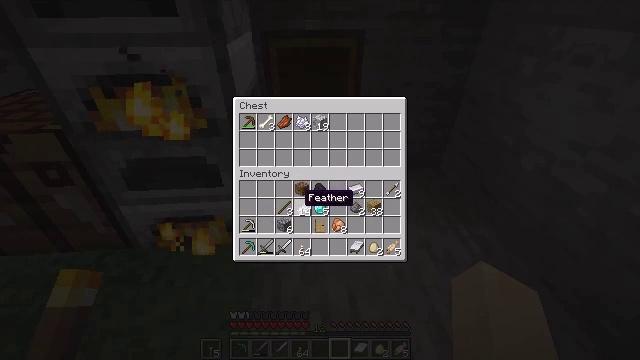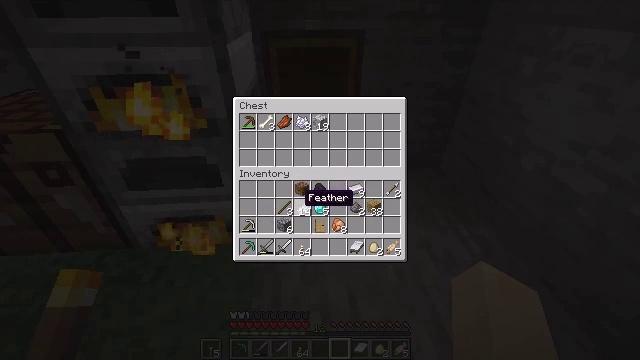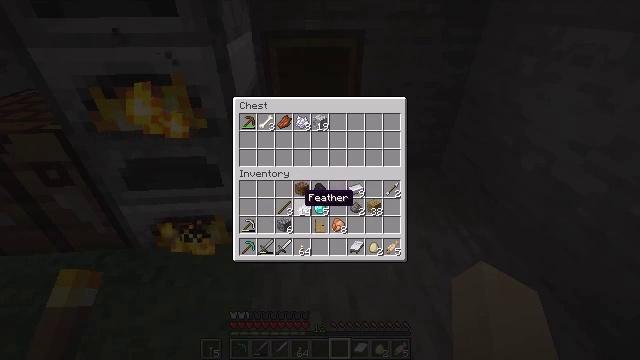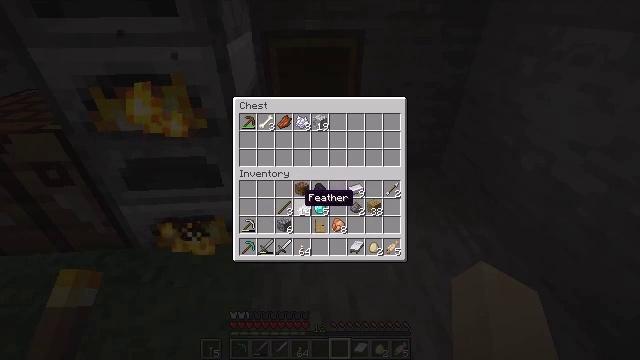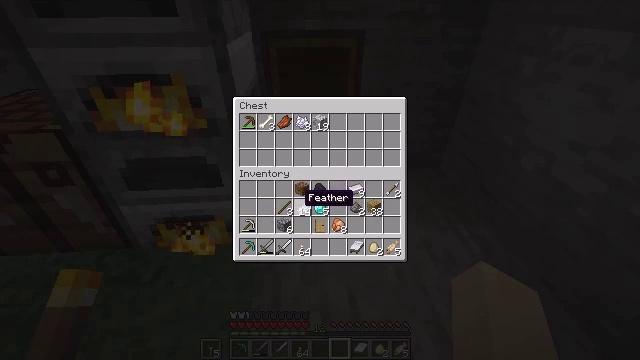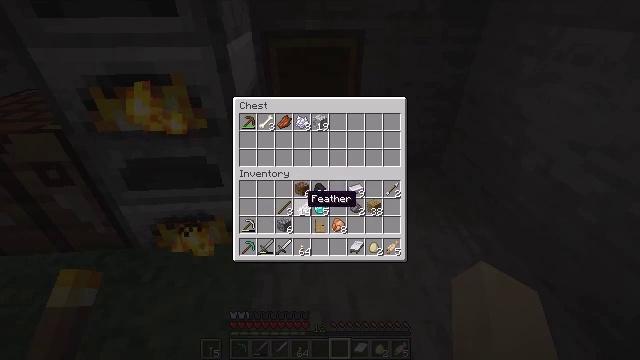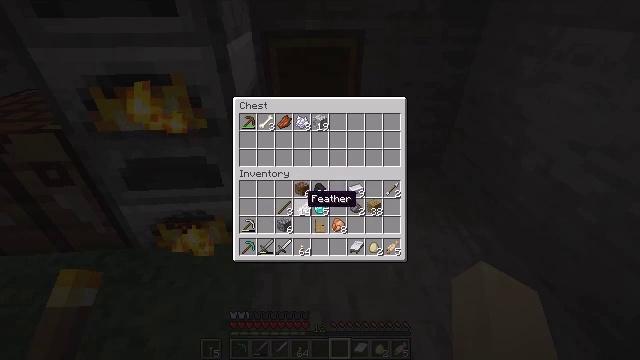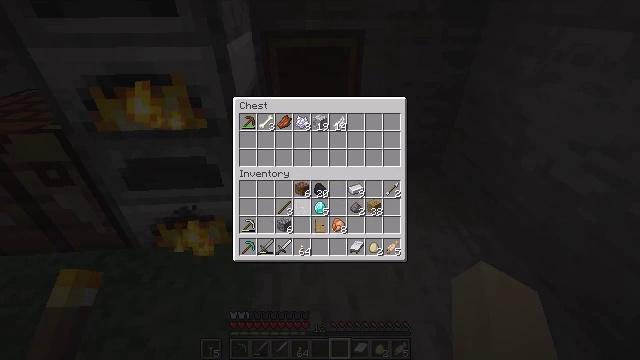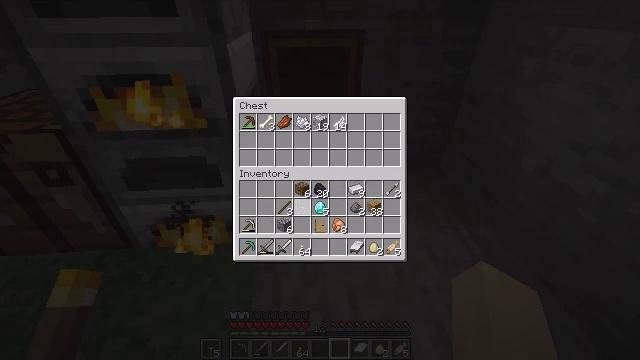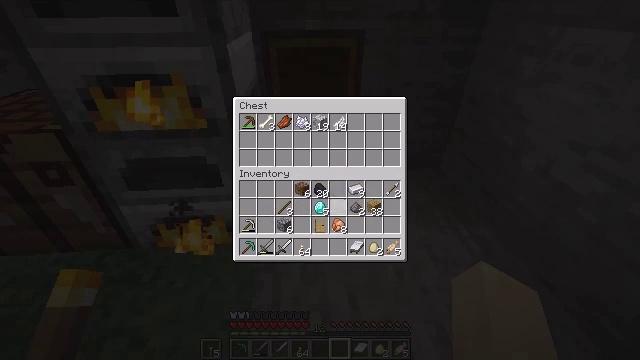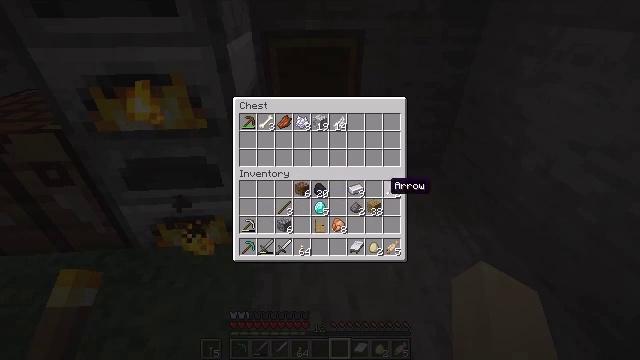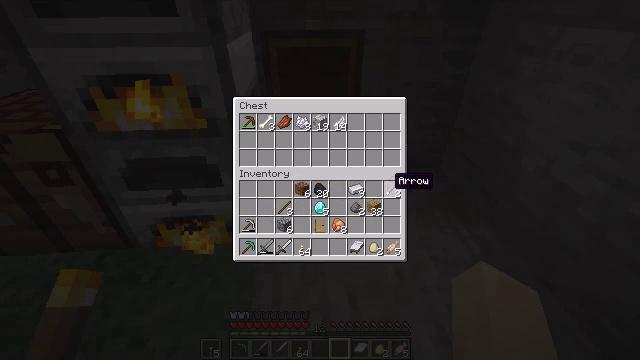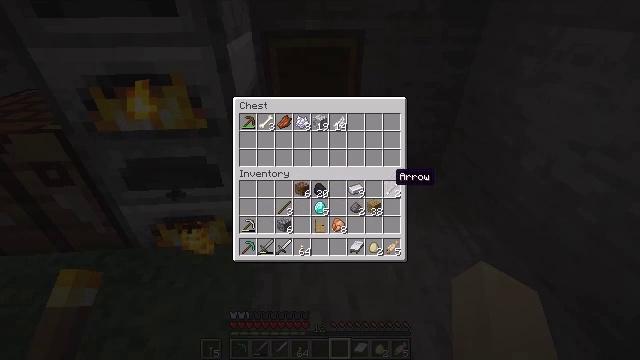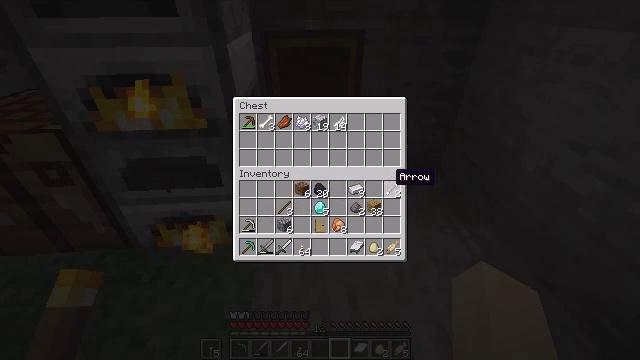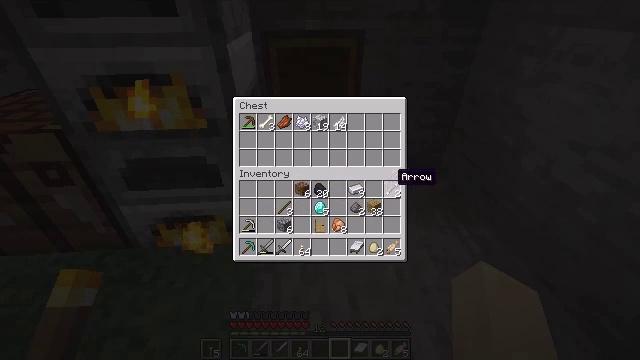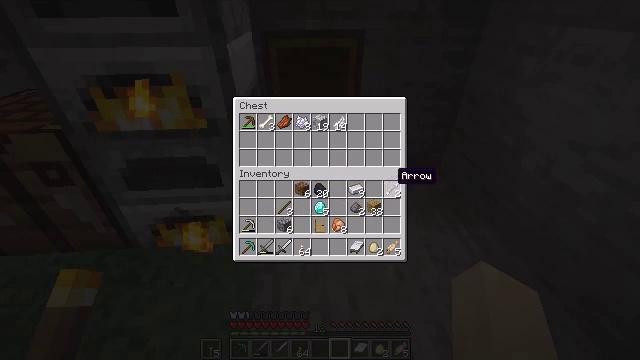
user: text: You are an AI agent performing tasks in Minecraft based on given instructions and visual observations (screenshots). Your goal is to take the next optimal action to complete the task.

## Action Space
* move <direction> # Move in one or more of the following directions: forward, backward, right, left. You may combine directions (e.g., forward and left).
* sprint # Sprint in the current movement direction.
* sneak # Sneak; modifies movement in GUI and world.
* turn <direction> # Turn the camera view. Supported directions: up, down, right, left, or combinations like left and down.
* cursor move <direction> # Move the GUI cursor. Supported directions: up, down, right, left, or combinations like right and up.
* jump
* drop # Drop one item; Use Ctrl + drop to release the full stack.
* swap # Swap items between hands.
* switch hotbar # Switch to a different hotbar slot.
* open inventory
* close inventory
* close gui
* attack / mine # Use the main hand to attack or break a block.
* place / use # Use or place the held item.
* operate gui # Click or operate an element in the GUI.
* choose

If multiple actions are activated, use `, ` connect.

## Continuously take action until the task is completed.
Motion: motion action
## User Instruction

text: Craft the diamond helmet using diamonds.
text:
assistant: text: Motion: sneak
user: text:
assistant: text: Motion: sneak
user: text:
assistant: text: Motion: sneak
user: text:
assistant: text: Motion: sneak
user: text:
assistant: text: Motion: sneak
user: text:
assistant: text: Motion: sneak
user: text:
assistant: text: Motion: sneak, operate gui
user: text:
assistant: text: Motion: sneak, operate gui
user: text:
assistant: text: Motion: sneak, cursor move right
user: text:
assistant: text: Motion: sneak, cursor move right and up
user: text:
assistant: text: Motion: sneak
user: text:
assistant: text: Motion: sneak
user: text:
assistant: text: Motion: sneak
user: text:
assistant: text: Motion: sneak
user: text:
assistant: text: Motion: sneak
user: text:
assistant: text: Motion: sneak
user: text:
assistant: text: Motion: sneak
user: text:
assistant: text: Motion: sneak
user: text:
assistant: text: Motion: sneak
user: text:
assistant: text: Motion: sneak, operate gui
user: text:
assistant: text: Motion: sneak, operate gui
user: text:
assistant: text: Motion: sneak
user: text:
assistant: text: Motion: sneak
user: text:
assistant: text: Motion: sneak, cursor move left and down
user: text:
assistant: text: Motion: sneak, cursor move left
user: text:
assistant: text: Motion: sneak
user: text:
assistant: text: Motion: sneak
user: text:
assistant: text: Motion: sneak
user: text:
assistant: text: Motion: sneak
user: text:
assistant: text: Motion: sneak